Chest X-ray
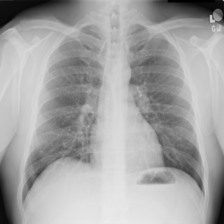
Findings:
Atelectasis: negative
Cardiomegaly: negative
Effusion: negative
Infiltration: negative
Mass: negative
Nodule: negative
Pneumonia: negative
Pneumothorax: negative
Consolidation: negative
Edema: negative
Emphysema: negative
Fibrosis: negative
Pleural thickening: negative
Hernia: negative